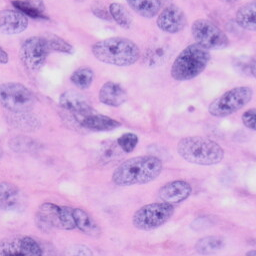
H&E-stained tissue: Skin